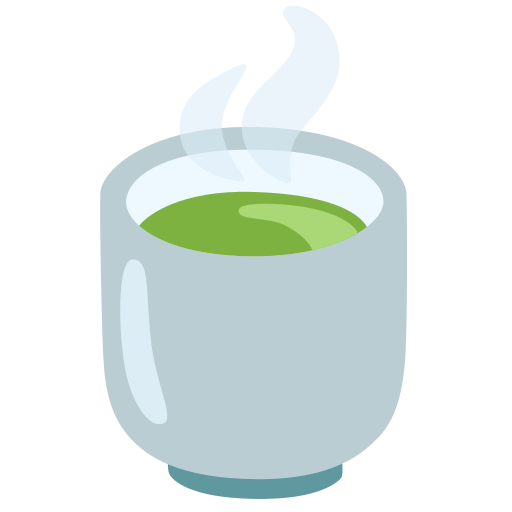
Emoji: 🍵